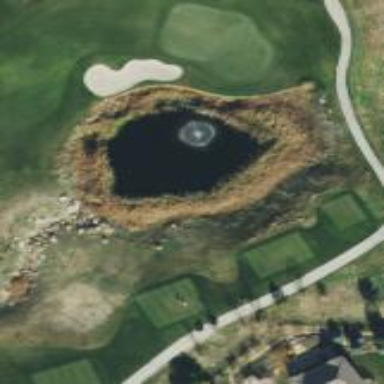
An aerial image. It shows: Water hazard in golf course. The hazard is natural water feature.